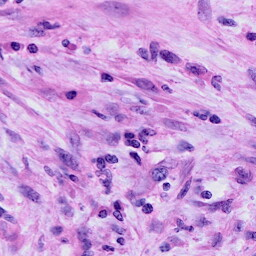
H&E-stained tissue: Cervix